Field crop: maize
Growth stage: 1
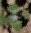
Species: chenopodium